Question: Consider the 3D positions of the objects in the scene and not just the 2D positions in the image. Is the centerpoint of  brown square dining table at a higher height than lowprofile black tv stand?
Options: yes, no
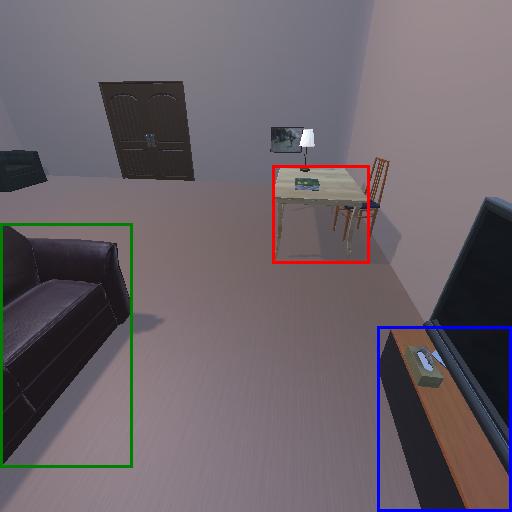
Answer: yes